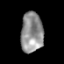
Tissue: prostate
Cell type: Epithelial cells
Senescence score: 0.3457
Nuclear area (px): 880
Mean DAPI intensity: 144.076